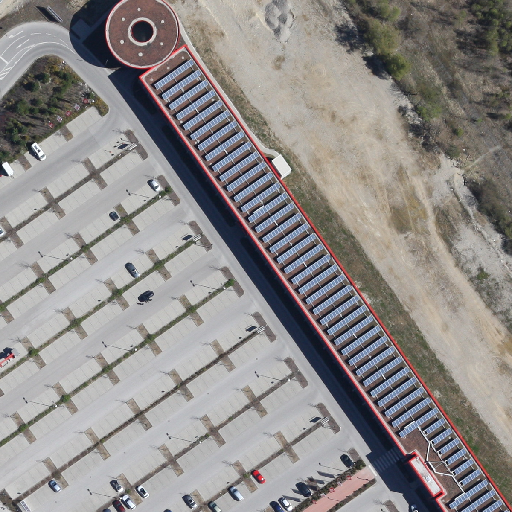
Referring expression: building along the road